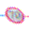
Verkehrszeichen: Geschwindigkeit70
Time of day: Midday
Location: Outdoor (Nature)
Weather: Overcast
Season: NotSpecified
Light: Natural